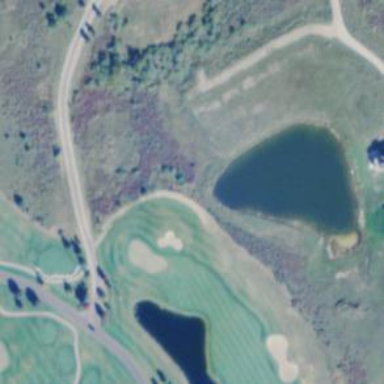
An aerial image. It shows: Water hazard on golf course. The hazard is natural water feature.